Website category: game
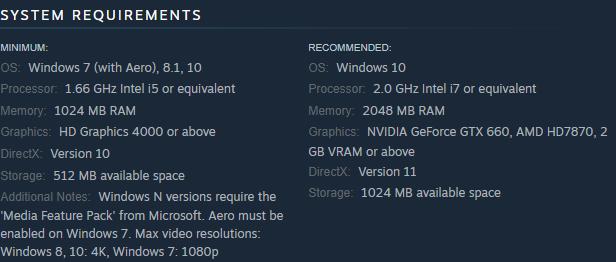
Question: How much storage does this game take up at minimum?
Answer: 512 MB available space

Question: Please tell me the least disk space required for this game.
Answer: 512 MB available space

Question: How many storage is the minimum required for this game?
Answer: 512 MB available space

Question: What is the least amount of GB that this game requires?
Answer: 512 MB available space

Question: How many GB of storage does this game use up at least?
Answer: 512 MB available space

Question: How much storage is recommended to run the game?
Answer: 1024 MB available space

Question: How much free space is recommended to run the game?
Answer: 1024 MB available space

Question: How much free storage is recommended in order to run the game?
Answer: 1024 MB available space

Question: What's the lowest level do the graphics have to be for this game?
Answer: HD Graphics 4000 or above

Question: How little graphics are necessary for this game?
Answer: HD Graphics 4000 or above

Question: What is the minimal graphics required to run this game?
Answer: HD Graphics 4000 or above

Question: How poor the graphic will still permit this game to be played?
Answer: HD Graphics 4000 or above

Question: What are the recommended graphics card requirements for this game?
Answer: NVIDIA GeForce GTX 660, AMD HD7870, 2 GB VRAM or above

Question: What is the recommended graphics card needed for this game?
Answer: NVIDIA GeForce GTX 660, AMD HD7870, 2 GB VRAM or above

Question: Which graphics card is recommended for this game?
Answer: NVIDIA GeForce GTX 660, AMD HD7870, 2 GB VRAM or above

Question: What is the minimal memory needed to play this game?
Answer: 1024 MB RAM

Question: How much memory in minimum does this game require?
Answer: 1024 MB RAM

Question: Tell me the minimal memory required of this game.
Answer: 1024 MB RAM

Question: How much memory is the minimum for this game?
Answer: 1024 MB RAM

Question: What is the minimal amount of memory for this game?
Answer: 1024 MB RAM

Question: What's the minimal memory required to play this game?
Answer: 1024 MB RAM

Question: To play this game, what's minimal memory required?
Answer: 1024 MB RAM

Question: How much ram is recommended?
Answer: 2048 MB RAM

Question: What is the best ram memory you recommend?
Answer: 2048 MB RAM

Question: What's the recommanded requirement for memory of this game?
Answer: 2048 MB RAM

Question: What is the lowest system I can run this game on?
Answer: Windows 7 (with Aero), 8.1, 10

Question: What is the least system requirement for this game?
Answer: Windows 7 (with Aero), 8.1, 10

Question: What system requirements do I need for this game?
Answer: Windows 7 (with Aero), 8.1, 10

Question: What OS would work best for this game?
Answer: Windows 10

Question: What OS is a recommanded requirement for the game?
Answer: Windows 10

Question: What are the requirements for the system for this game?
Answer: Windows 10

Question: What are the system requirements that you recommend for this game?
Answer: Windows 10

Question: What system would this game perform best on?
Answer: Windows 10

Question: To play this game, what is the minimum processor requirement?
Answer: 1.66 GHz Intel i5 or equivalent

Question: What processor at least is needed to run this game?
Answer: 1.66 GHz Intel i5 or equivalent

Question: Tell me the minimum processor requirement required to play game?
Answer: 1.66 GHz Intel i5 or equivalent

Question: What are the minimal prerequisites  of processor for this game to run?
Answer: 1.66 GHz Intel i5 or equivalent

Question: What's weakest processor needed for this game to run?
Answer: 1.66 GHz Intel i5 or equivalent

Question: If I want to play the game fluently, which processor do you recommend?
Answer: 2.0 GHz Intel i7 or equivalent

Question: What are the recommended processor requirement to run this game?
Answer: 2.0 GHz Intel i7 or equivalent

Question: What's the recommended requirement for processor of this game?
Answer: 2.0 GHz Intel i7 or equivalent

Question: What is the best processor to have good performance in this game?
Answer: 2.0 GHz Intel i7 or equivalent

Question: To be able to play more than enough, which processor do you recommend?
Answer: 2.0 GHz Intel i7 or equivalent